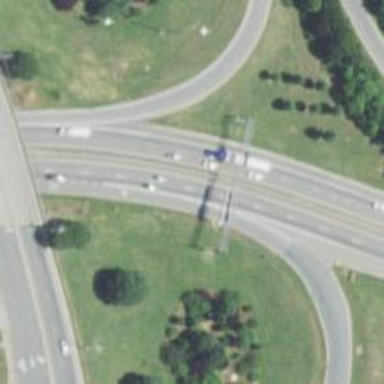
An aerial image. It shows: Motorway junction.